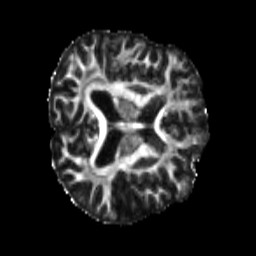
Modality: FA
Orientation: axial
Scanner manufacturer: siemens
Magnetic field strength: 3 T
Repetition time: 4 s
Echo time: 0.0594 s